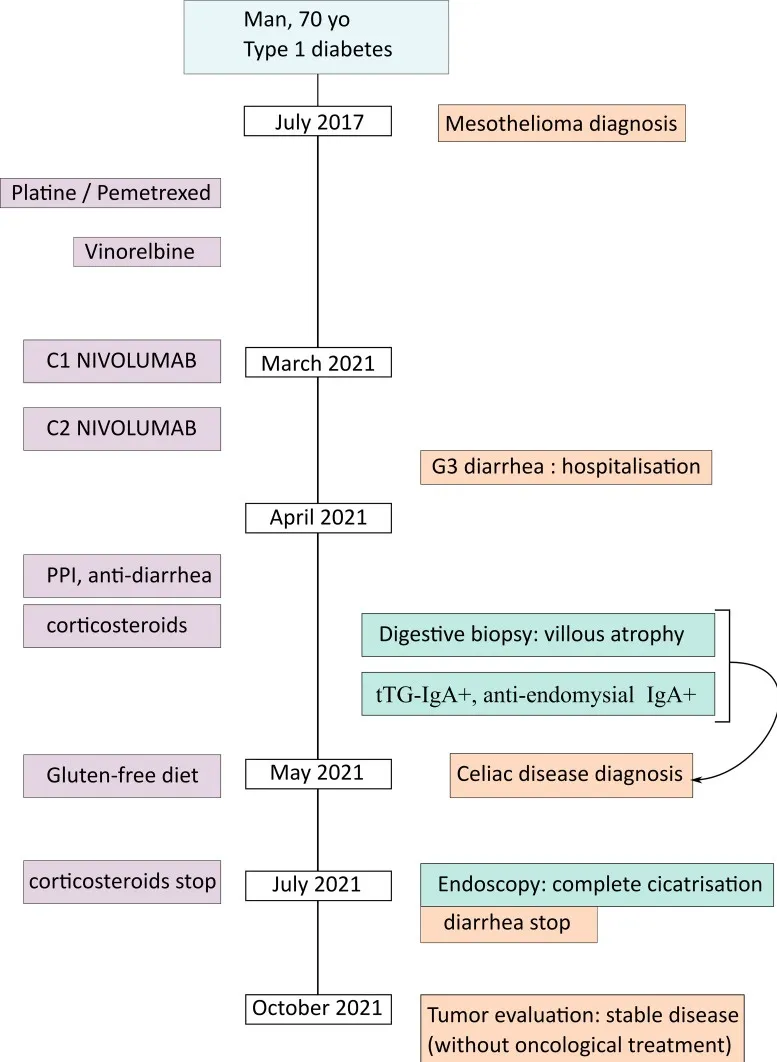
Timeline of the case report.
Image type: chart (chart)